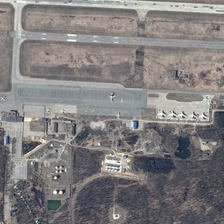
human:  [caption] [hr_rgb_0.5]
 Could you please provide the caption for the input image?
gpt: some planes are parked in an airport near a piece of green trees .

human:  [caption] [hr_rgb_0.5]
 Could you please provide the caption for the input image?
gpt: some planes are parked in an airport near a piece of green trees .

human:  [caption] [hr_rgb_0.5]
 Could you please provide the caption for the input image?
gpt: the airport occupies a large area, including airplanes in differnet sizes and several straight runways .

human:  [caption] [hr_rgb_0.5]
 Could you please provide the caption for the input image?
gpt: the airport occupies a large area, including airplanes in differnet sizes and several straight runways .

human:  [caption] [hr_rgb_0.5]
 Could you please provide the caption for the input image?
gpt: some planes are parked in an airport near a piece of green trees .